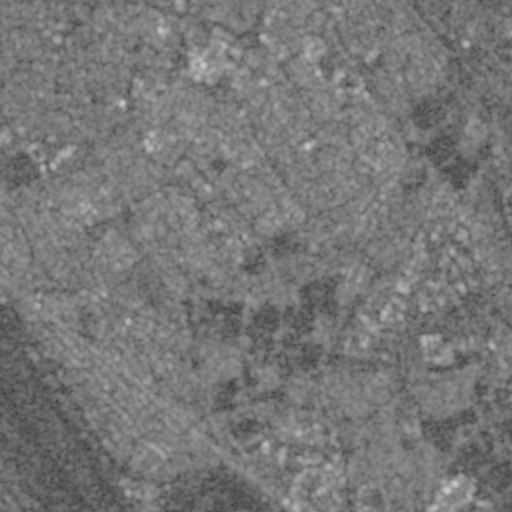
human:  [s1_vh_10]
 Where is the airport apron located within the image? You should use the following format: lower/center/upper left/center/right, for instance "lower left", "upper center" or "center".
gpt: The airport apron is located in the lower center of the image.
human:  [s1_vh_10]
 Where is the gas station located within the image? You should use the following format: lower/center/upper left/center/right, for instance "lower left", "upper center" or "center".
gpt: The gas station is located in the center left of the image.
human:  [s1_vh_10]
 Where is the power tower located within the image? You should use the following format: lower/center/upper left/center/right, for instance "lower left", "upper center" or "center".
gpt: The power tower is located in the upper right of the image.
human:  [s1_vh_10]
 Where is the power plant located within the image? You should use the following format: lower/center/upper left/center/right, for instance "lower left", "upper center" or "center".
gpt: There is no power plant in the image.

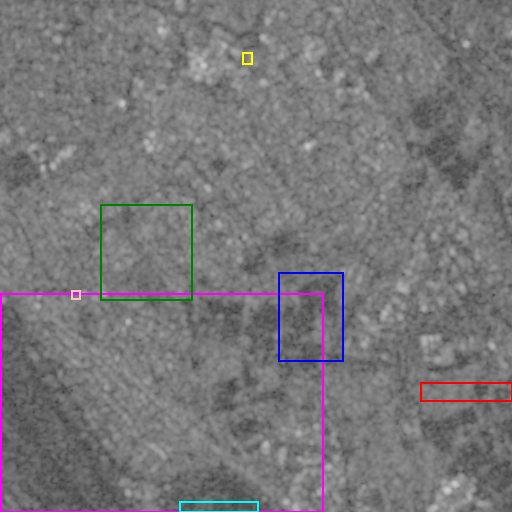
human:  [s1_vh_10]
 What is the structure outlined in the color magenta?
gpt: The structure outlined in magenta is an airport.
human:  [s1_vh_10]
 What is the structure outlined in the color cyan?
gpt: The structure outlined in cyan is an airport apron.
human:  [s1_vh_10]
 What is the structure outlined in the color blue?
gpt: The structure outlined in blue is a crop field.
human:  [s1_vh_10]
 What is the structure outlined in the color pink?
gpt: The structure outlined in pink is a gas station.
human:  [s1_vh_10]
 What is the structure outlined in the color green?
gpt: The structure outlined in green is a park.
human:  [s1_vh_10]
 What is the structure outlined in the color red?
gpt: The structure outlined in red is a parking lot.
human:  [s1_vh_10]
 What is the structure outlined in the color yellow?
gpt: The structure outlined in yellow is a power substation.
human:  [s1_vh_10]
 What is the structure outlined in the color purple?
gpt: There is no purple outline.